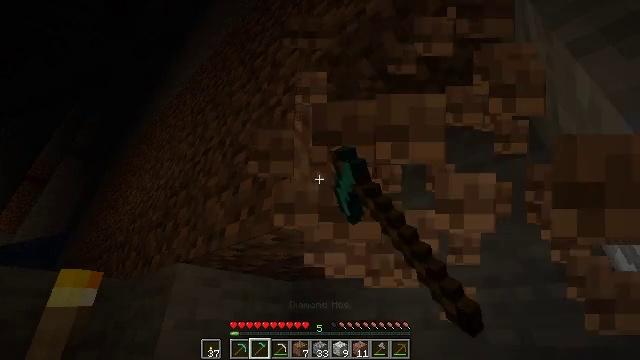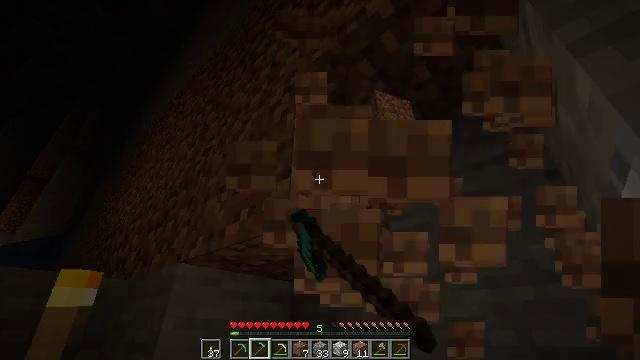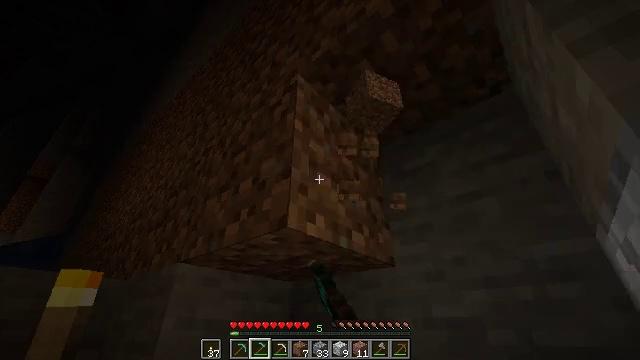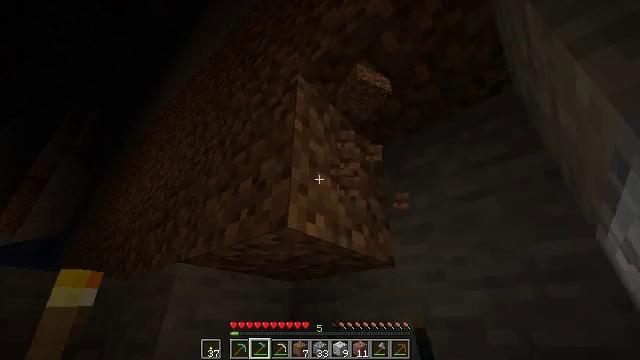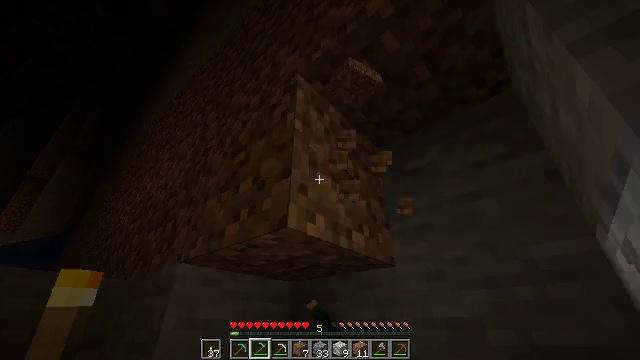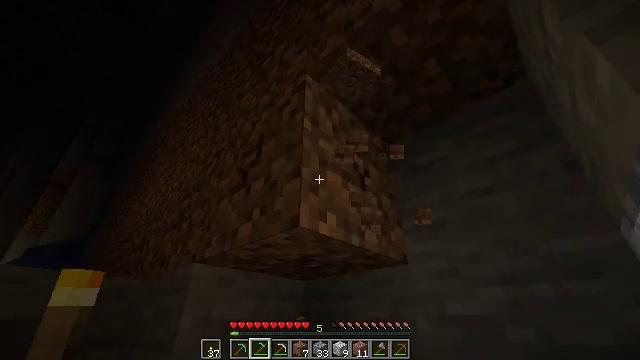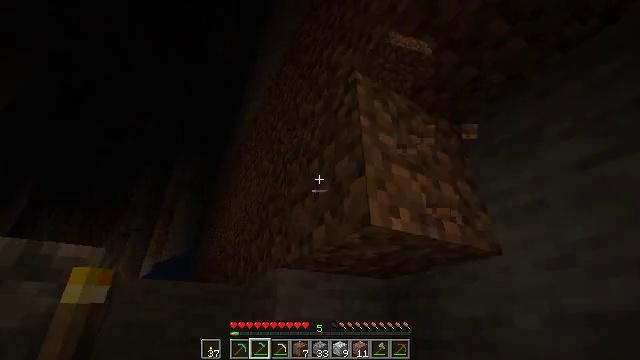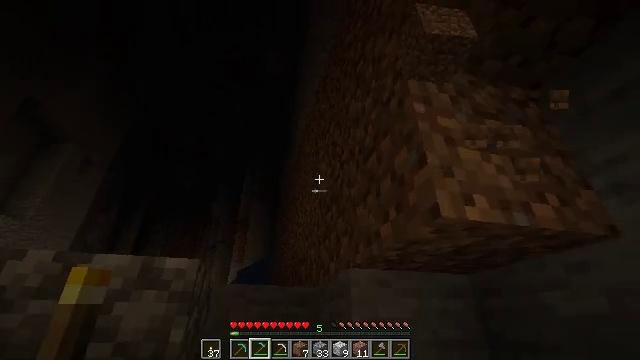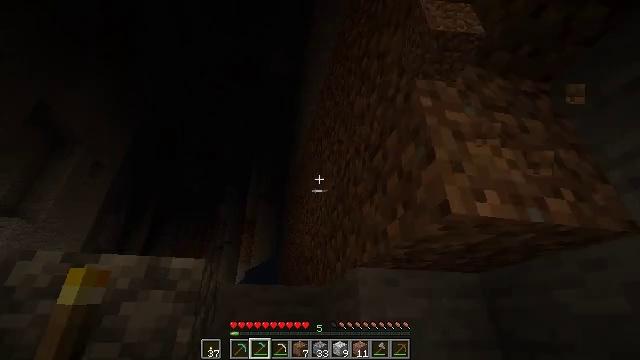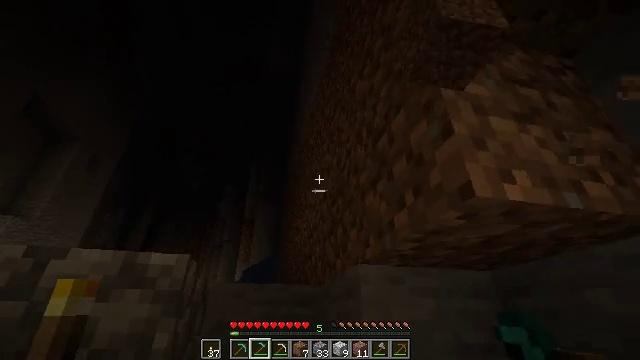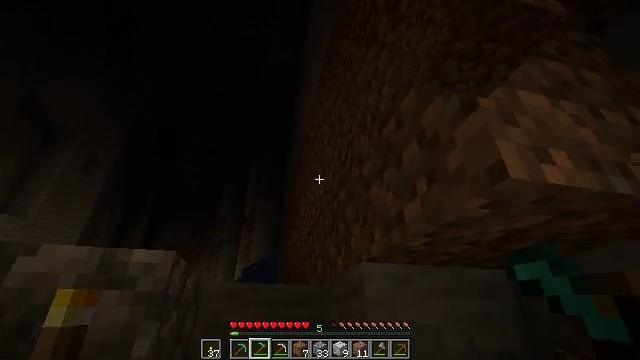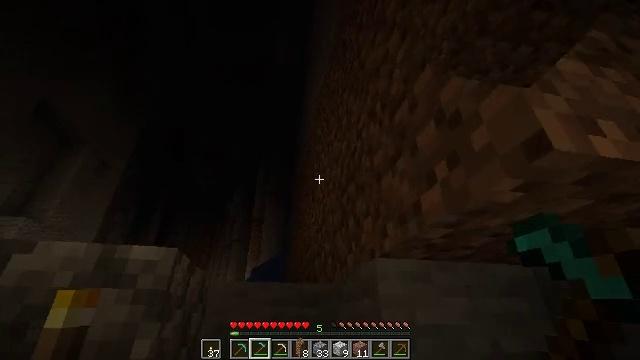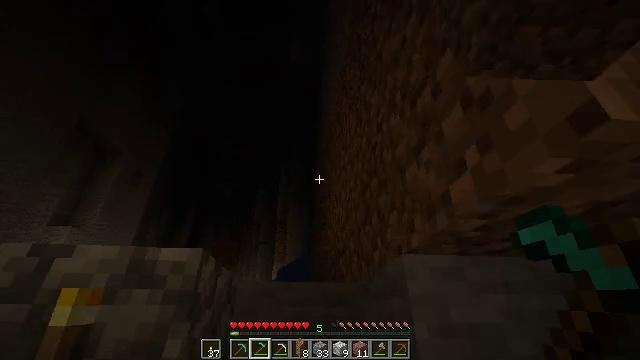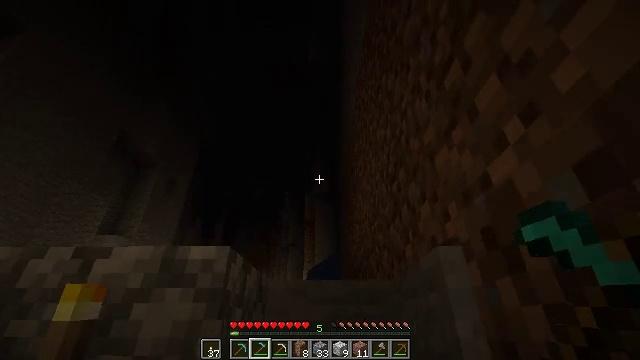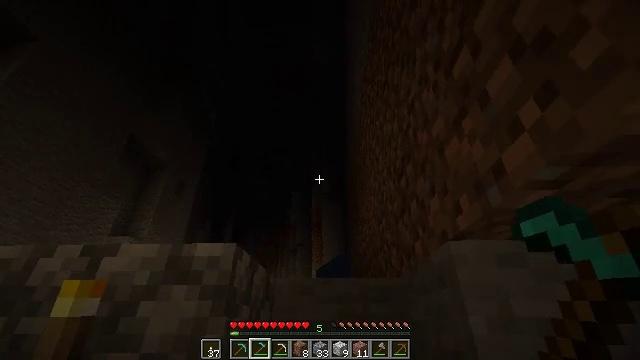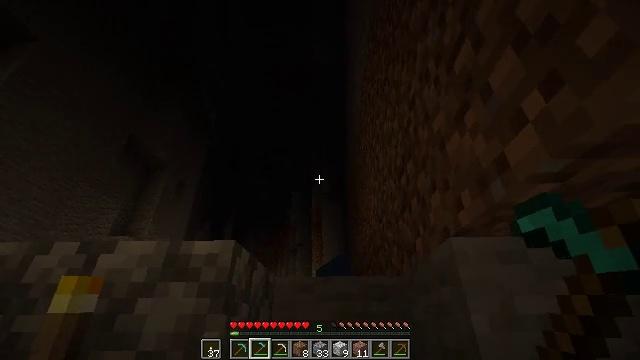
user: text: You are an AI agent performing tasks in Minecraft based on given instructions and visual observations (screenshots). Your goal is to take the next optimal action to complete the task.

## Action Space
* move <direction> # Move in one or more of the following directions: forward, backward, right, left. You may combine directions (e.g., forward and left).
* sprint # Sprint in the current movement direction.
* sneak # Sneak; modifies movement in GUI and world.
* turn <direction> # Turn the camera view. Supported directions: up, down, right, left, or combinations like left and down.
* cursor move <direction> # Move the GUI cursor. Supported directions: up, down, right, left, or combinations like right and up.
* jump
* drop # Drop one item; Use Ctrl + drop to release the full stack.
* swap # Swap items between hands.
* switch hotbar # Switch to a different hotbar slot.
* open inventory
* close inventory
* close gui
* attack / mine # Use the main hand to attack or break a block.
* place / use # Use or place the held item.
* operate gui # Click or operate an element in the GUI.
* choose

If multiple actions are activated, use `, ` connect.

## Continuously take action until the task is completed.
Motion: motion action
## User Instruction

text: Drop a diamond hoe.
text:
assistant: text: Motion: attack / mine
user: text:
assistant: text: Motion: attack / mine
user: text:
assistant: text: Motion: attack / mine
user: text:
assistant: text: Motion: attack / mine
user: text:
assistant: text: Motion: turn left, attack / mine
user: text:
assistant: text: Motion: turn left
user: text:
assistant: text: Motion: turn left
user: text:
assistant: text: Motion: move forward, turn left
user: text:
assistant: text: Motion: move forward
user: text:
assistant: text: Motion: move forward
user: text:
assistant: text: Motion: turn left
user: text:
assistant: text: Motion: turn left
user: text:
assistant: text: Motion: turn left
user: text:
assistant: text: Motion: turn left
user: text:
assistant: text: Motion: no_op
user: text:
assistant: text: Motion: no_op
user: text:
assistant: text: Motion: no_op
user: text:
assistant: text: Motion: no_op
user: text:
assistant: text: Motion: no_op
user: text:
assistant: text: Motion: no_op
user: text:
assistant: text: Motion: no_op
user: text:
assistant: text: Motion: no_op
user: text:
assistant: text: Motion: no_op
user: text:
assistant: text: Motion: no_op
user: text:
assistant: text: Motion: no_op
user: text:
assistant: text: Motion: no_op
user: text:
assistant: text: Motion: turn down
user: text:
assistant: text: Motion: turn right and down
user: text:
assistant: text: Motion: turn right and down
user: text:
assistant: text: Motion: turn right and down